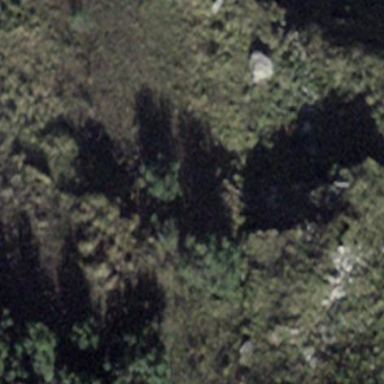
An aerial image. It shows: Patch of scrub vegetation.